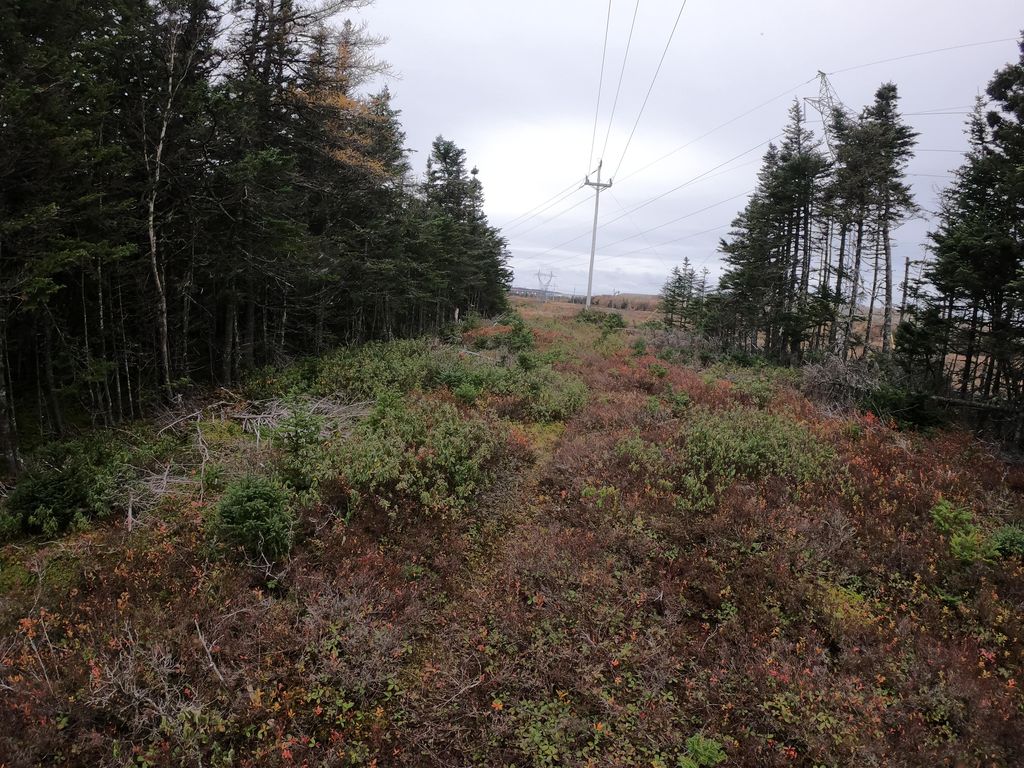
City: st_johns